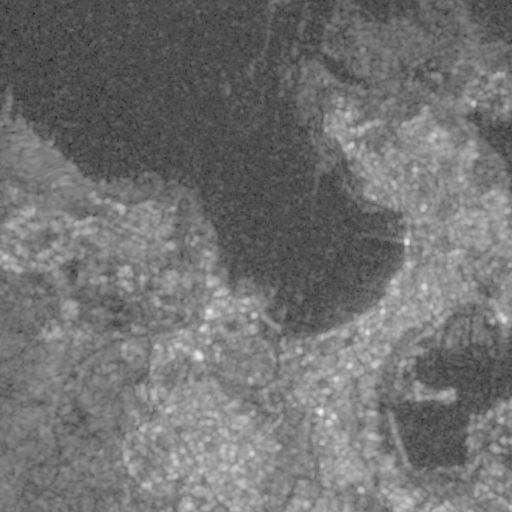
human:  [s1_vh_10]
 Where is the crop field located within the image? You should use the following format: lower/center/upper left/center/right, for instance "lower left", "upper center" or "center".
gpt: The crop field is located in the lower left of the image.
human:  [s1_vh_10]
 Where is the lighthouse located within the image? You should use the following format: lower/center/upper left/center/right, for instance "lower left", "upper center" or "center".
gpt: The lighthouse is located in the lower right of the image.
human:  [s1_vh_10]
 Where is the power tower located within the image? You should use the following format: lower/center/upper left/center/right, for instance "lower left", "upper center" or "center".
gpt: The power tower is located in the lower left of the image.
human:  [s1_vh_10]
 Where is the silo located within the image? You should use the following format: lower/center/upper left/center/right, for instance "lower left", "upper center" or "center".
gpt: The silo is located in the lower right of the image.
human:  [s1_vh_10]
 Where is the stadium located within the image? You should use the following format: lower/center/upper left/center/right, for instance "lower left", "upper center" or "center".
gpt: The stadium is located in the center of the image.
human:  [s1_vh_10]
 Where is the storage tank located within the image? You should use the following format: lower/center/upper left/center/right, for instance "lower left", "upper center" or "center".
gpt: The storage tank is located in the lower left of the image.
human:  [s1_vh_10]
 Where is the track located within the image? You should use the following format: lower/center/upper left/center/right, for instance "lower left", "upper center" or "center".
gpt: The track is located in the upper right of the image.
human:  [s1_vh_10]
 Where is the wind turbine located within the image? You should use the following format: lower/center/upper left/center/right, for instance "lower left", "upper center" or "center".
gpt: The wind turbine is located in the center left of the image.
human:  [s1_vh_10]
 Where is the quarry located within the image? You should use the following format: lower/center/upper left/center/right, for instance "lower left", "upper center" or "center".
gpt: There is no quarry in the image.

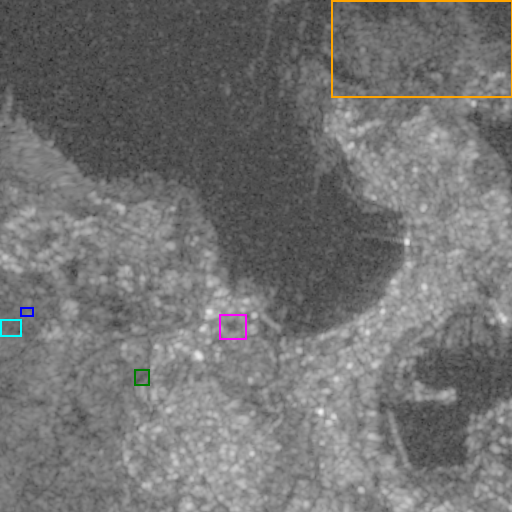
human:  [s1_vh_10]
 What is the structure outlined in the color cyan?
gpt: The structure outlined in cyan is a crop field.
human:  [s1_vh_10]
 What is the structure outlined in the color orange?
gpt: The structure outlined in orange is a park.
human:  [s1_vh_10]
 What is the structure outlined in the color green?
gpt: The structure outlined in green is a parking lot.
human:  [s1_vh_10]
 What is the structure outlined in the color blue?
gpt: The structure outlined in blue is a power substation.
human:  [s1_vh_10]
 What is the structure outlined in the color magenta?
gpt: The structure outlined in magenta is a stadium.
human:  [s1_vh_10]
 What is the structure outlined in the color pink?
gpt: There is no pink outline.